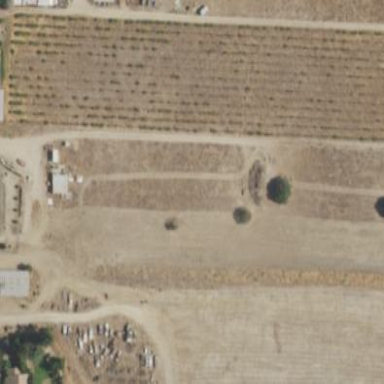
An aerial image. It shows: Orchard.